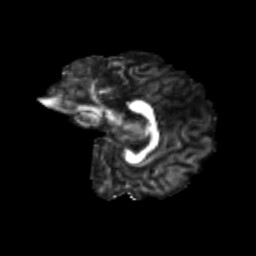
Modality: FA
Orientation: sagittal
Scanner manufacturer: siemens
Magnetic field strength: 3 T
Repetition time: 9.2 s
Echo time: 0.084 s